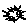
Label: sun